Interaction volume radius: 5 \u00c5
Interaction volume height: 30 \u00c5
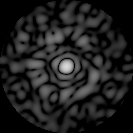
Disorder parameter: 0.8058